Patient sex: F
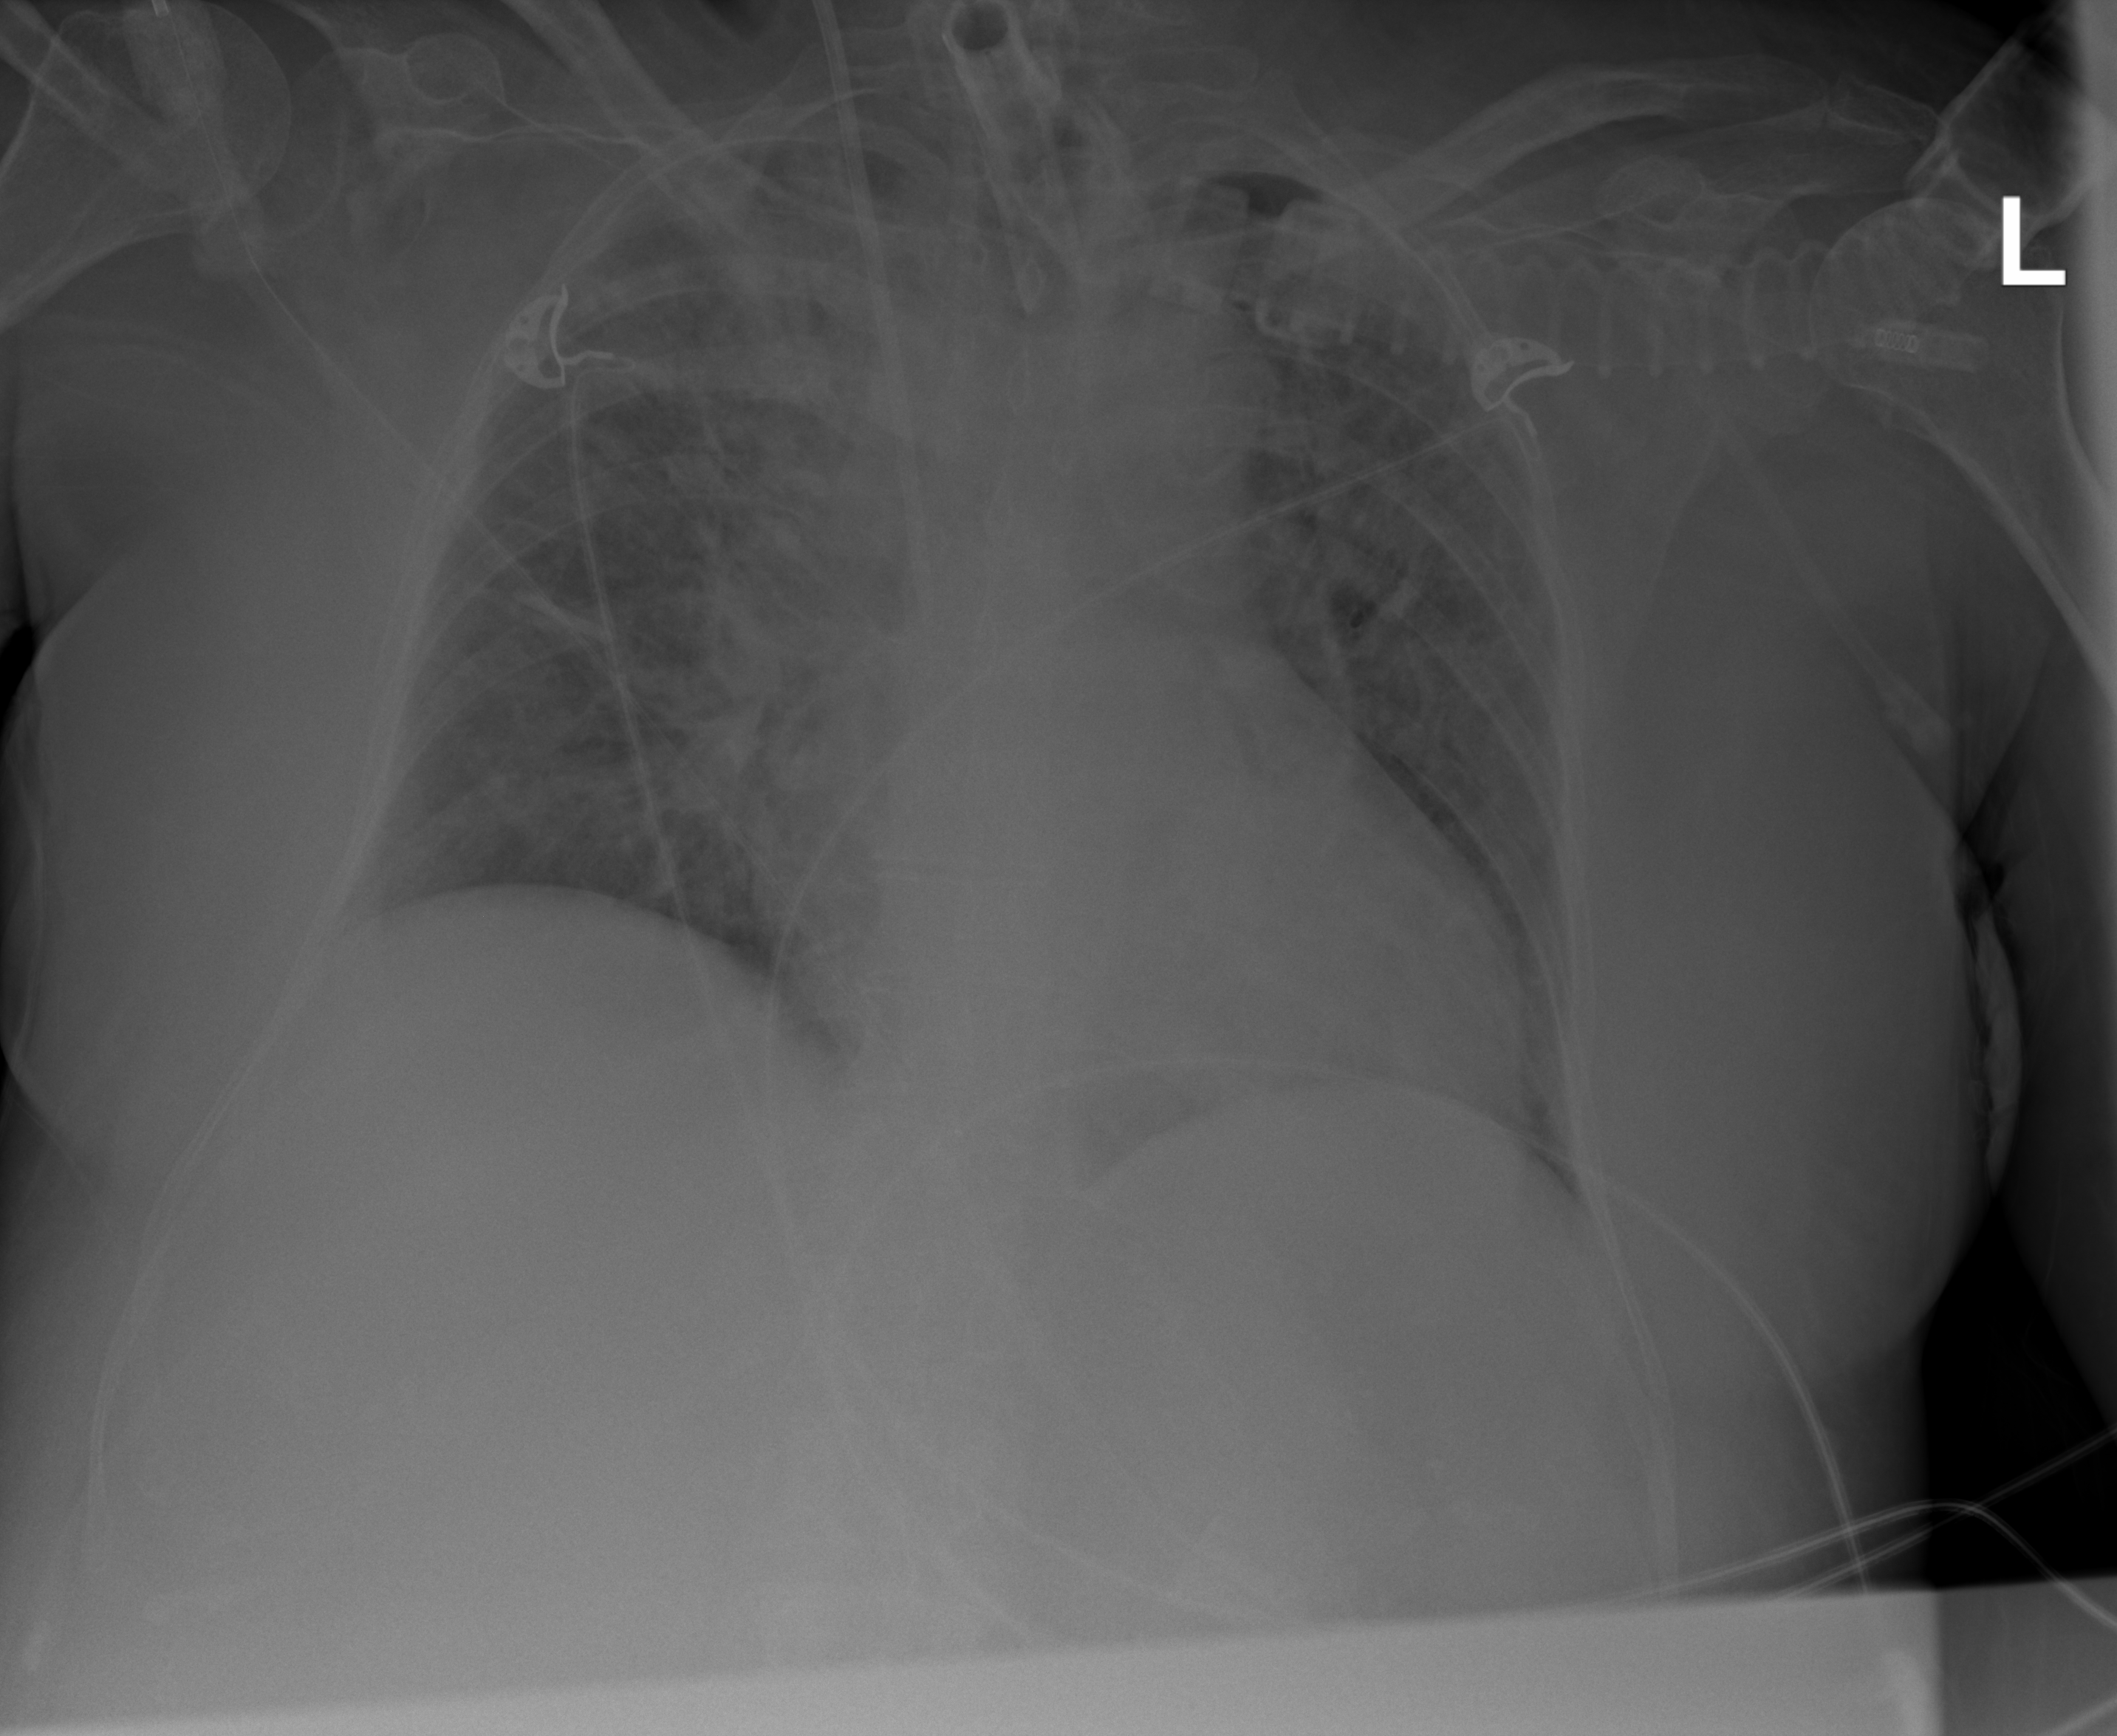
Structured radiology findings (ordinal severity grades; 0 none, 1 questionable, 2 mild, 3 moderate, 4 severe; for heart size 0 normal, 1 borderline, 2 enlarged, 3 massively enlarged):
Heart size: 2
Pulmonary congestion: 2
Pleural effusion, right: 0
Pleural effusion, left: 0
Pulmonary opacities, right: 3
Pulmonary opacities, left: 3
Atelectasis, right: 3
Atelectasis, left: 2